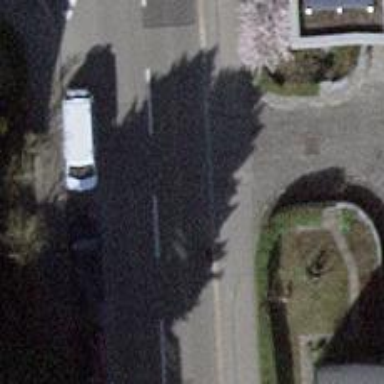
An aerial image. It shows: Unmarked crossing with traffic calming table.